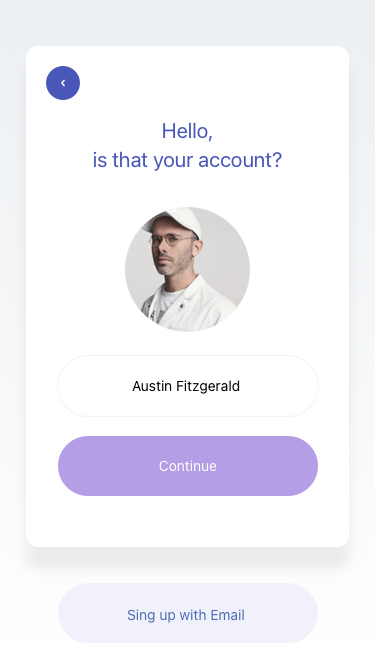
Text in this UI design:
Sing up with Email
Hello,
is that your account?
Austin Fitzgerald